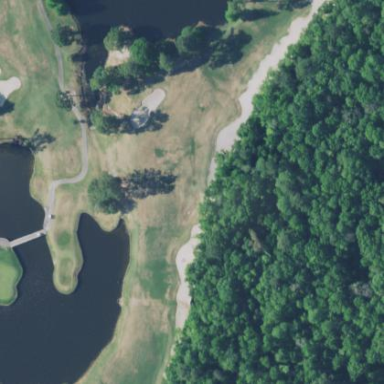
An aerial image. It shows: Sandy area is golf bunker.